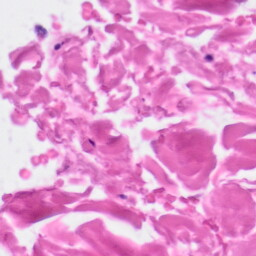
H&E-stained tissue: Skin